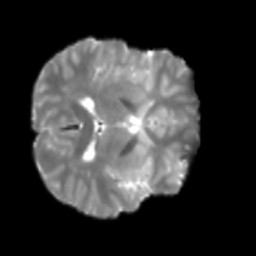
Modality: T2w
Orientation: axial
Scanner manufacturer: siemens
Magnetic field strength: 3 T
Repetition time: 4 s
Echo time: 0.0594 s